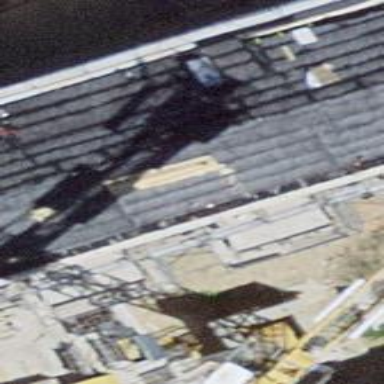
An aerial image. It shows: Grey building with gambrel roof.